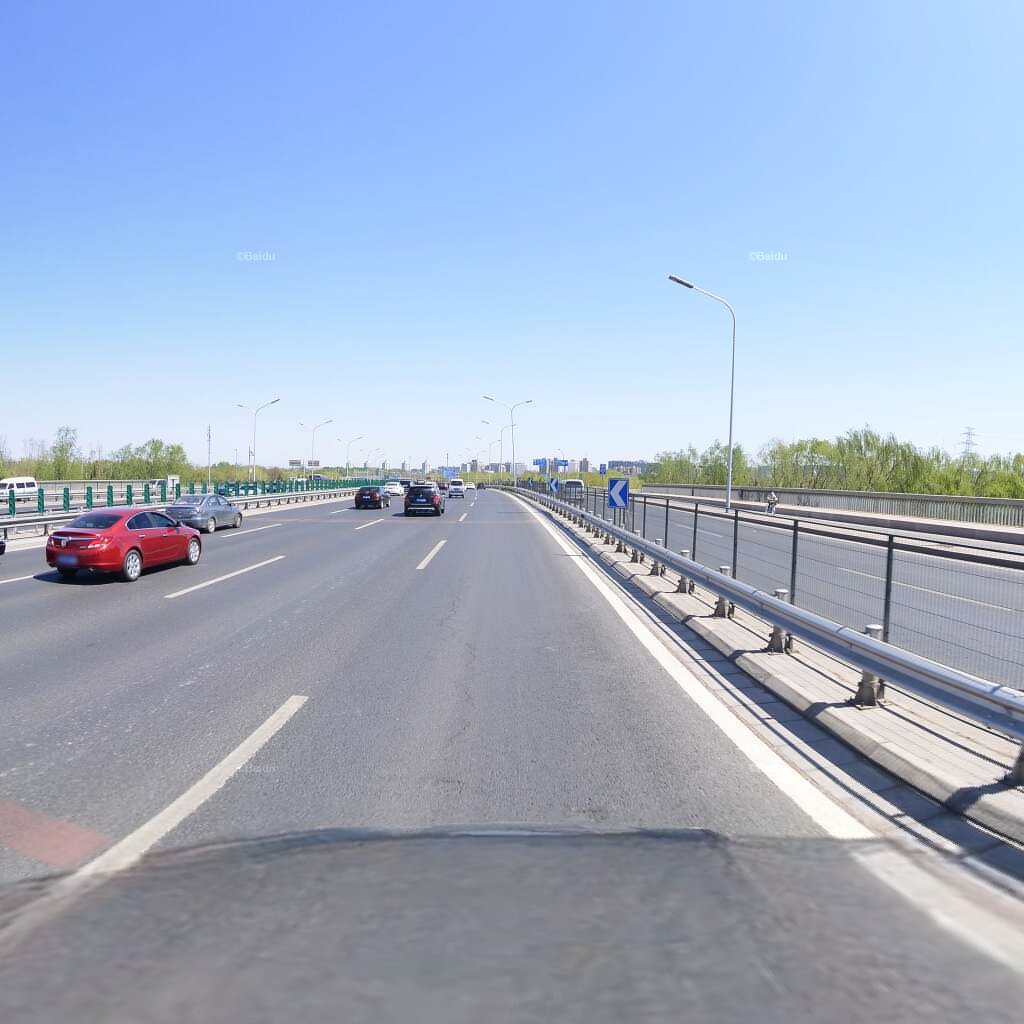
Region: Haidian
Road damage annotations: longitudinal crack